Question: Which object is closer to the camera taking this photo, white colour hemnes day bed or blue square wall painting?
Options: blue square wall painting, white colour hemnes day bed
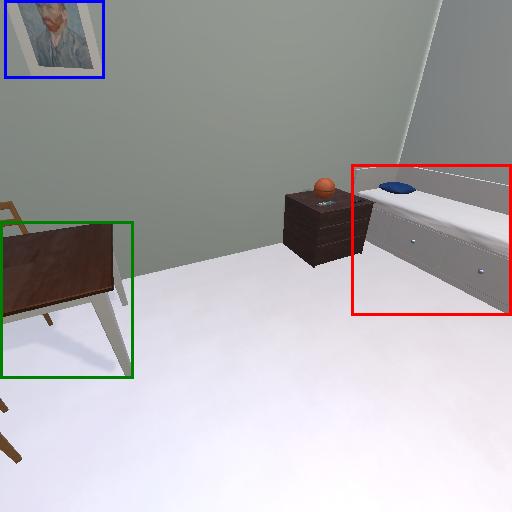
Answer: blue square wall painting